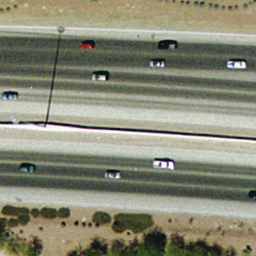
Label: freeway